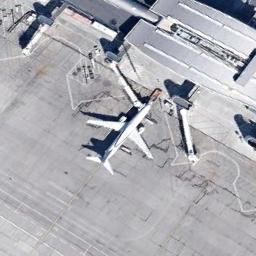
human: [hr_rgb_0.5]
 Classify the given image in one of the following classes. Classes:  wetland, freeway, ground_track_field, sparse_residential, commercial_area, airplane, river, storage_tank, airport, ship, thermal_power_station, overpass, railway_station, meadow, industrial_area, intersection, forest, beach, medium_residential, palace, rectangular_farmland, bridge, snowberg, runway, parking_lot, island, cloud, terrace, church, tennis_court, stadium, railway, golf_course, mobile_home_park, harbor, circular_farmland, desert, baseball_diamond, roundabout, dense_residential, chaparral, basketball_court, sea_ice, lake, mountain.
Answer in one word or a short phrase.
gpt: airplane